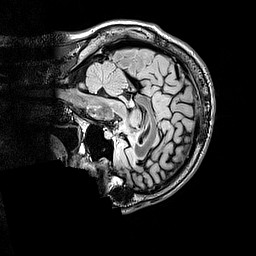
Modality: FLAIR
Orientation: sagittal
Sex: male
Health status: ill
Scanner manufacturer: siemens
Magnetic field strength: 3 T
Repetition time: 5 s
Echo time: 0.388 s